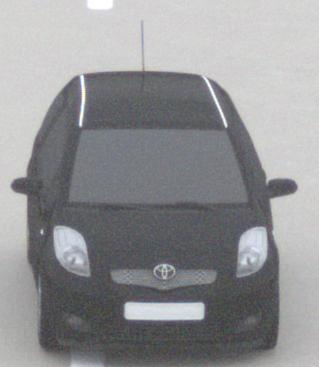
Make: Toyota
Model: Yaris 1.0
Detailed model: Yaris (XP13)
Model produced from: 2011/10
Model produced until: 2014/08
Doors: 3
Color: black
Road condition: dry road
Daytime: midday
Contrast: low contrast